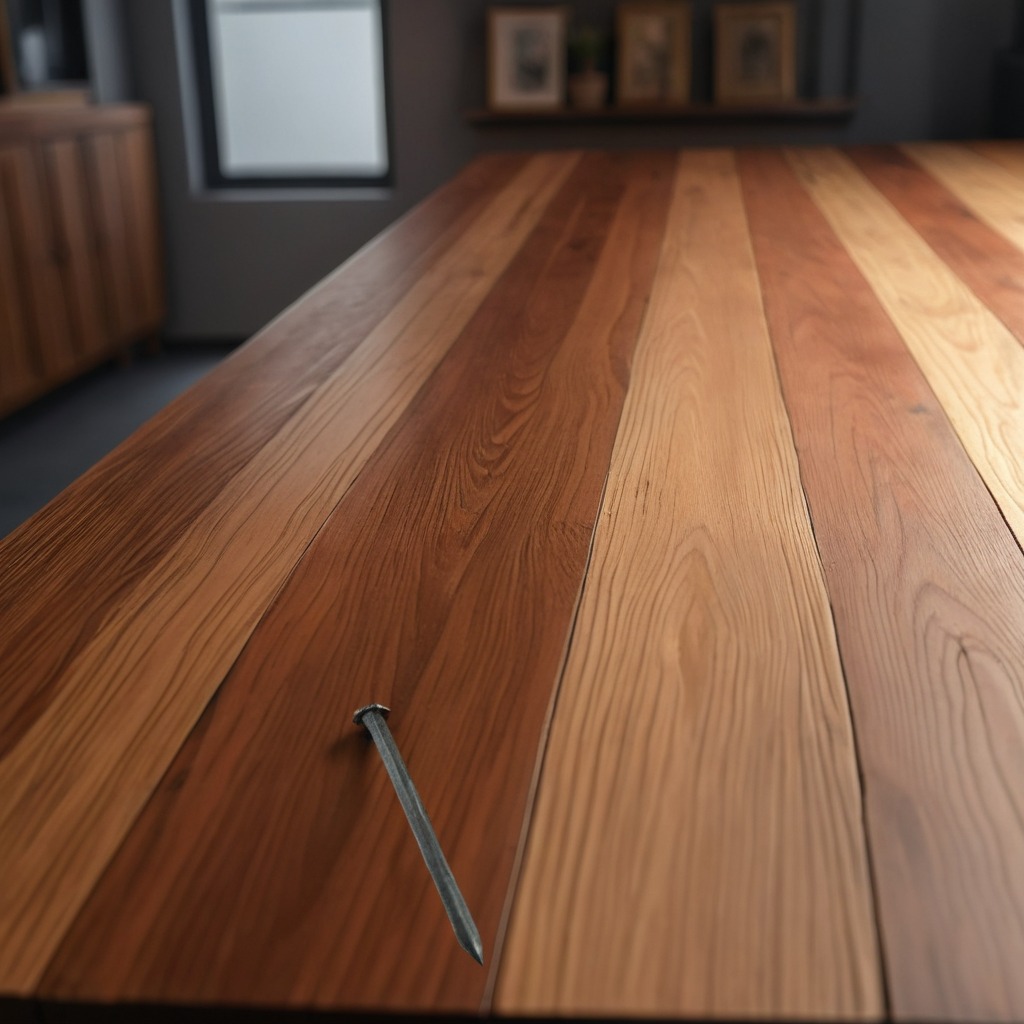
A nail is lying on the wooden table in a carpentry studio.